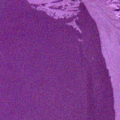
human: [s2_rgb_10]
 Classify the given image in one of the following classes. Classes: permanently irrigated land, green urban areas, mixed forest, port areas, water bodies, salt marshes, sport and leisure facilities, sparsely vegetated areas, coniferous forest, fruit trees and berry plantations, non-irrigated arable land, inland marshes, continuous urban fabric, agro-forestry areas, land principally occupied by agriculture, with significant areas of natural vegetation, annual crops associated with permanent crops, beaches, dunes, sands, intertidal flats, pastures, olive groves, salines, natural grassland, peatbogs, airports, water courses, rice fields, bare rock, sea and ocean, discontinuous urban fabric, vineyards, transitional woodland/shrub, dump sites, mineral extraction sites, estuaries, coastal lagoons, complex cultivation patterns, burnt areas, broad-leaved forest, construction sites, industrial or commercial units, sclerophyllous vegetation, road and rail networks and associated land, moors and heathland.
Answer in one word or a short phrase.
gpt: sea and ocean